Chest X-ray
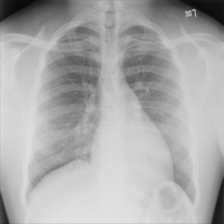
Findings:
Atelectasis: negative
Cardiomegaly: negative
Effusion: negative
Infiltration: negative
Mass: negative
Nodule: negative
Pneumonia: negative
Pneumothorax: negative
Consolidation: negative
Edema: negative
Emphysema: negative
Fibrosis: negative
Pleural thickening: negative
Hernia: negative